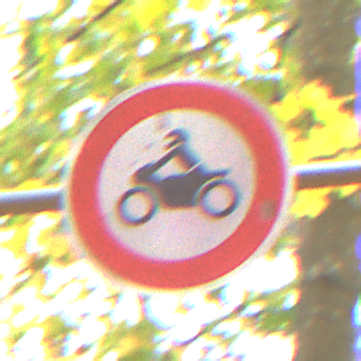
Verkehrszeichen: VerbotKraftraeder
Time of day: MorningAfternoon
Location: Outdoor (Nature)
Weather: Overcast
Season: Autumn
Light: Natural